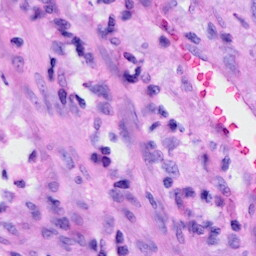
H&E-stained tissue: Cervix